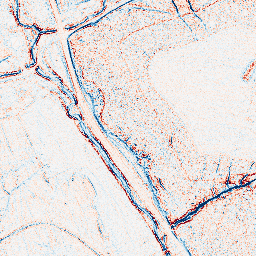
Category: edge_preserving
Decomposition family: anisotropic_diffusion
Decomposition parameters: iterations: 5
kappa: 50
gamma: 0.05
Upsampling method: bicubic
Upsampling parameters: scale: 2
Upsampling scale: 2